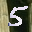
Label: 5